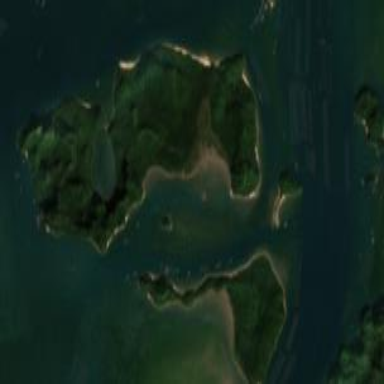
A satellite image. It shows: Islet located along the natural coastline.